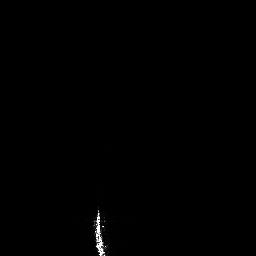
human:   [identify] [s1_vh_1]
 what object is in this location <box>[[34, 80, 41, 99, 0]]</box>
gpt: <ref>1 medium ship at the bottom</ref>